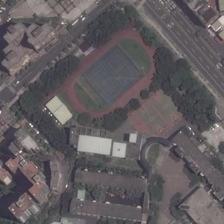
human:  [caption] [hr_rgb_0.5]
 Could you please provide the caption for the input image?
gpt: the site at the corner includes several basketball courts .

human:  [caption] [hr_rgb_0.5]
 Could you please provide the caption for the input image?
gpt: many buildings and some green plants are around a playground .

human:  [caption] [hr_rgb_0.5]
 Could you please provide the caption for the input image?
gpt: a playground with two basketball fields next to it is surround by some green trees and many buildings .

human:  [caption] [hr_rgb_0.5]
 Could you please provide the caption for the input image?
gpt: a small football field and nearby a four-way road .

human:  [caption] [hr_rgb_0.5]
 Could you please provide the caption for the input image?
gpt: a playground with two basketball fields next to it is surrounded by many trees and houses .